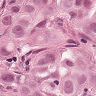
Metastatic tissue present: yes